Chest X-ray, AP view. Patient: 21 years old, sex M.
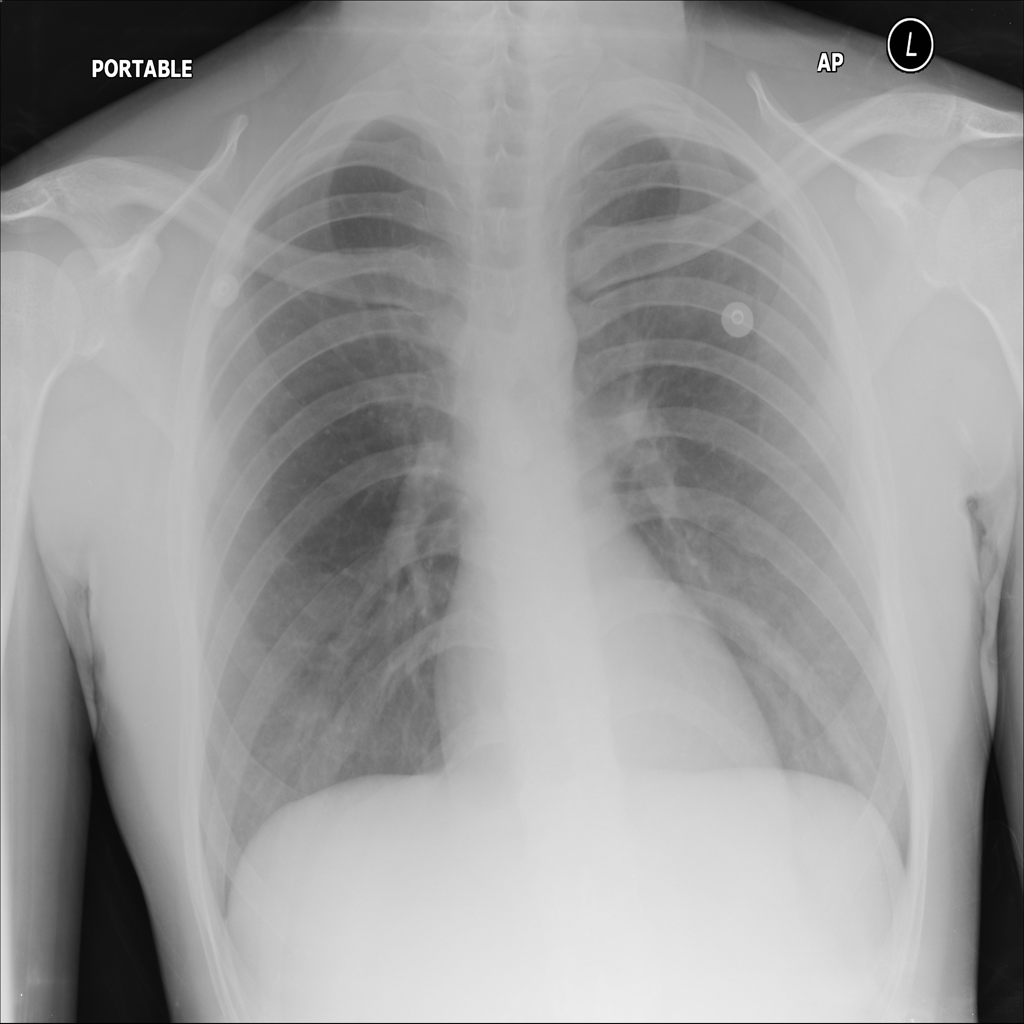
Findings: No Finding